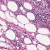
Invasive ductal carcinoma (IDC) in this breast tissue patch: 0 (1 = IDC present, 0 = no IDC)